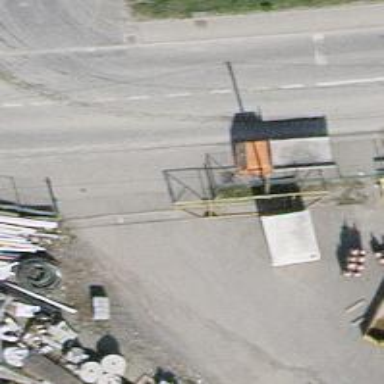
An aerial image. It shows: Gate.